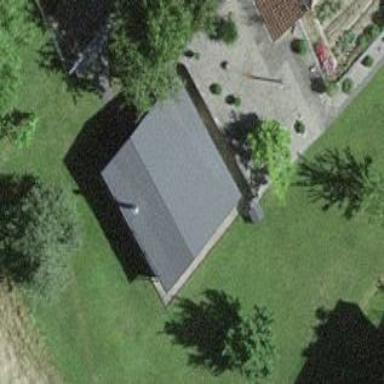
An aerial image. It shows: Shed.